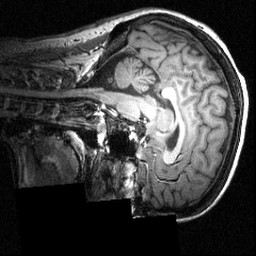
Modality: T1w
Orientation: sagittal
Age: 25
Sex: female
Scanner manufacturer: siemens
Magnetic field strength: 3.951 T
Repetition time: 1.5 s
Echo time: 0.00335 s